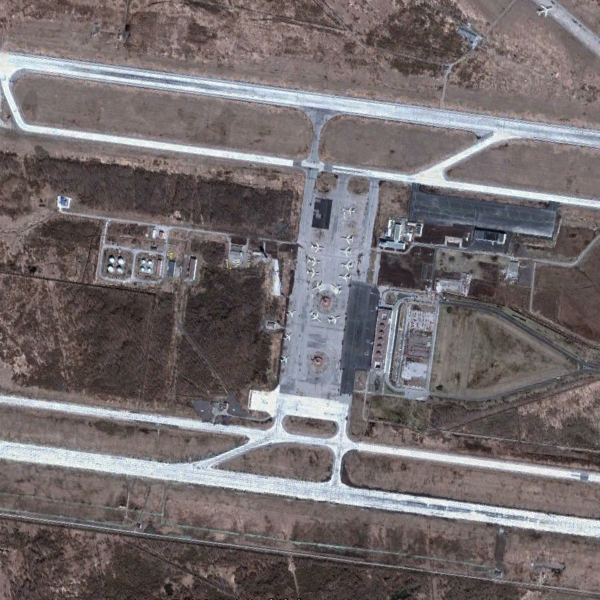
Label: Airport